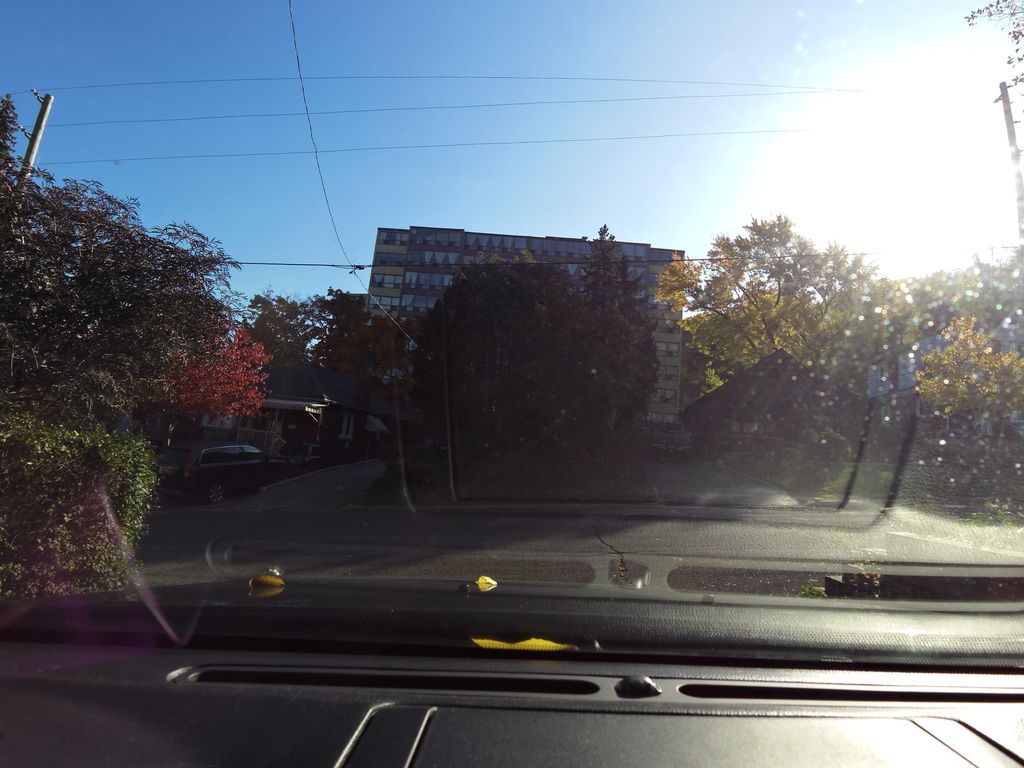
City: hamilton